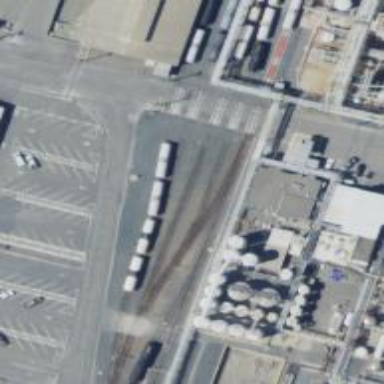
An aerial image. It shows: Rail spur service.